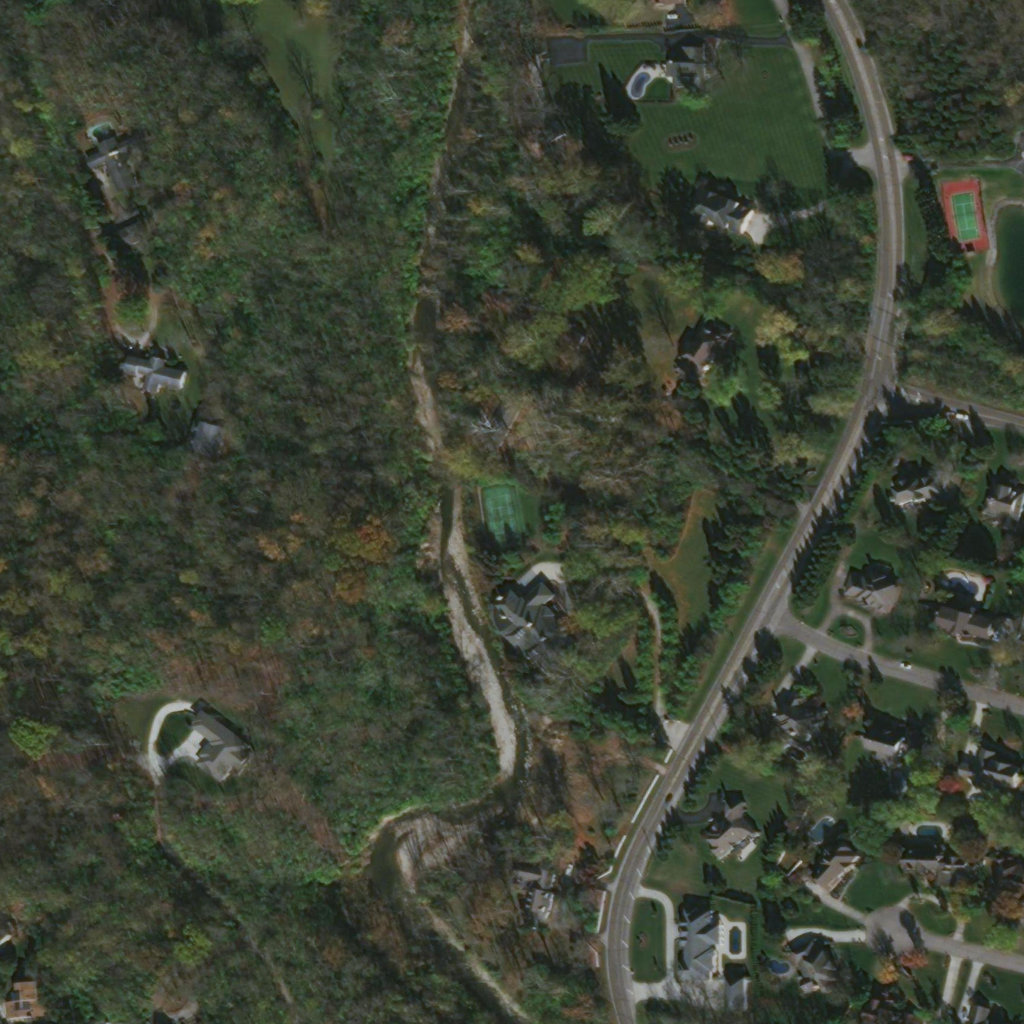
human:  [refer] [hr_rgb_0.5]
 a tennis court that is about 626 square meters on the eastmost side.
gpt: <box>[[92, 17, 96, 24, 0]]</box>